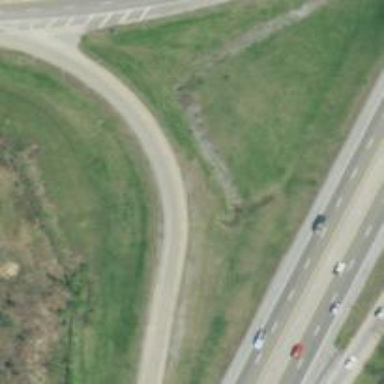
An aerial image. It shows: Trunk link highway.